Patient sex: F
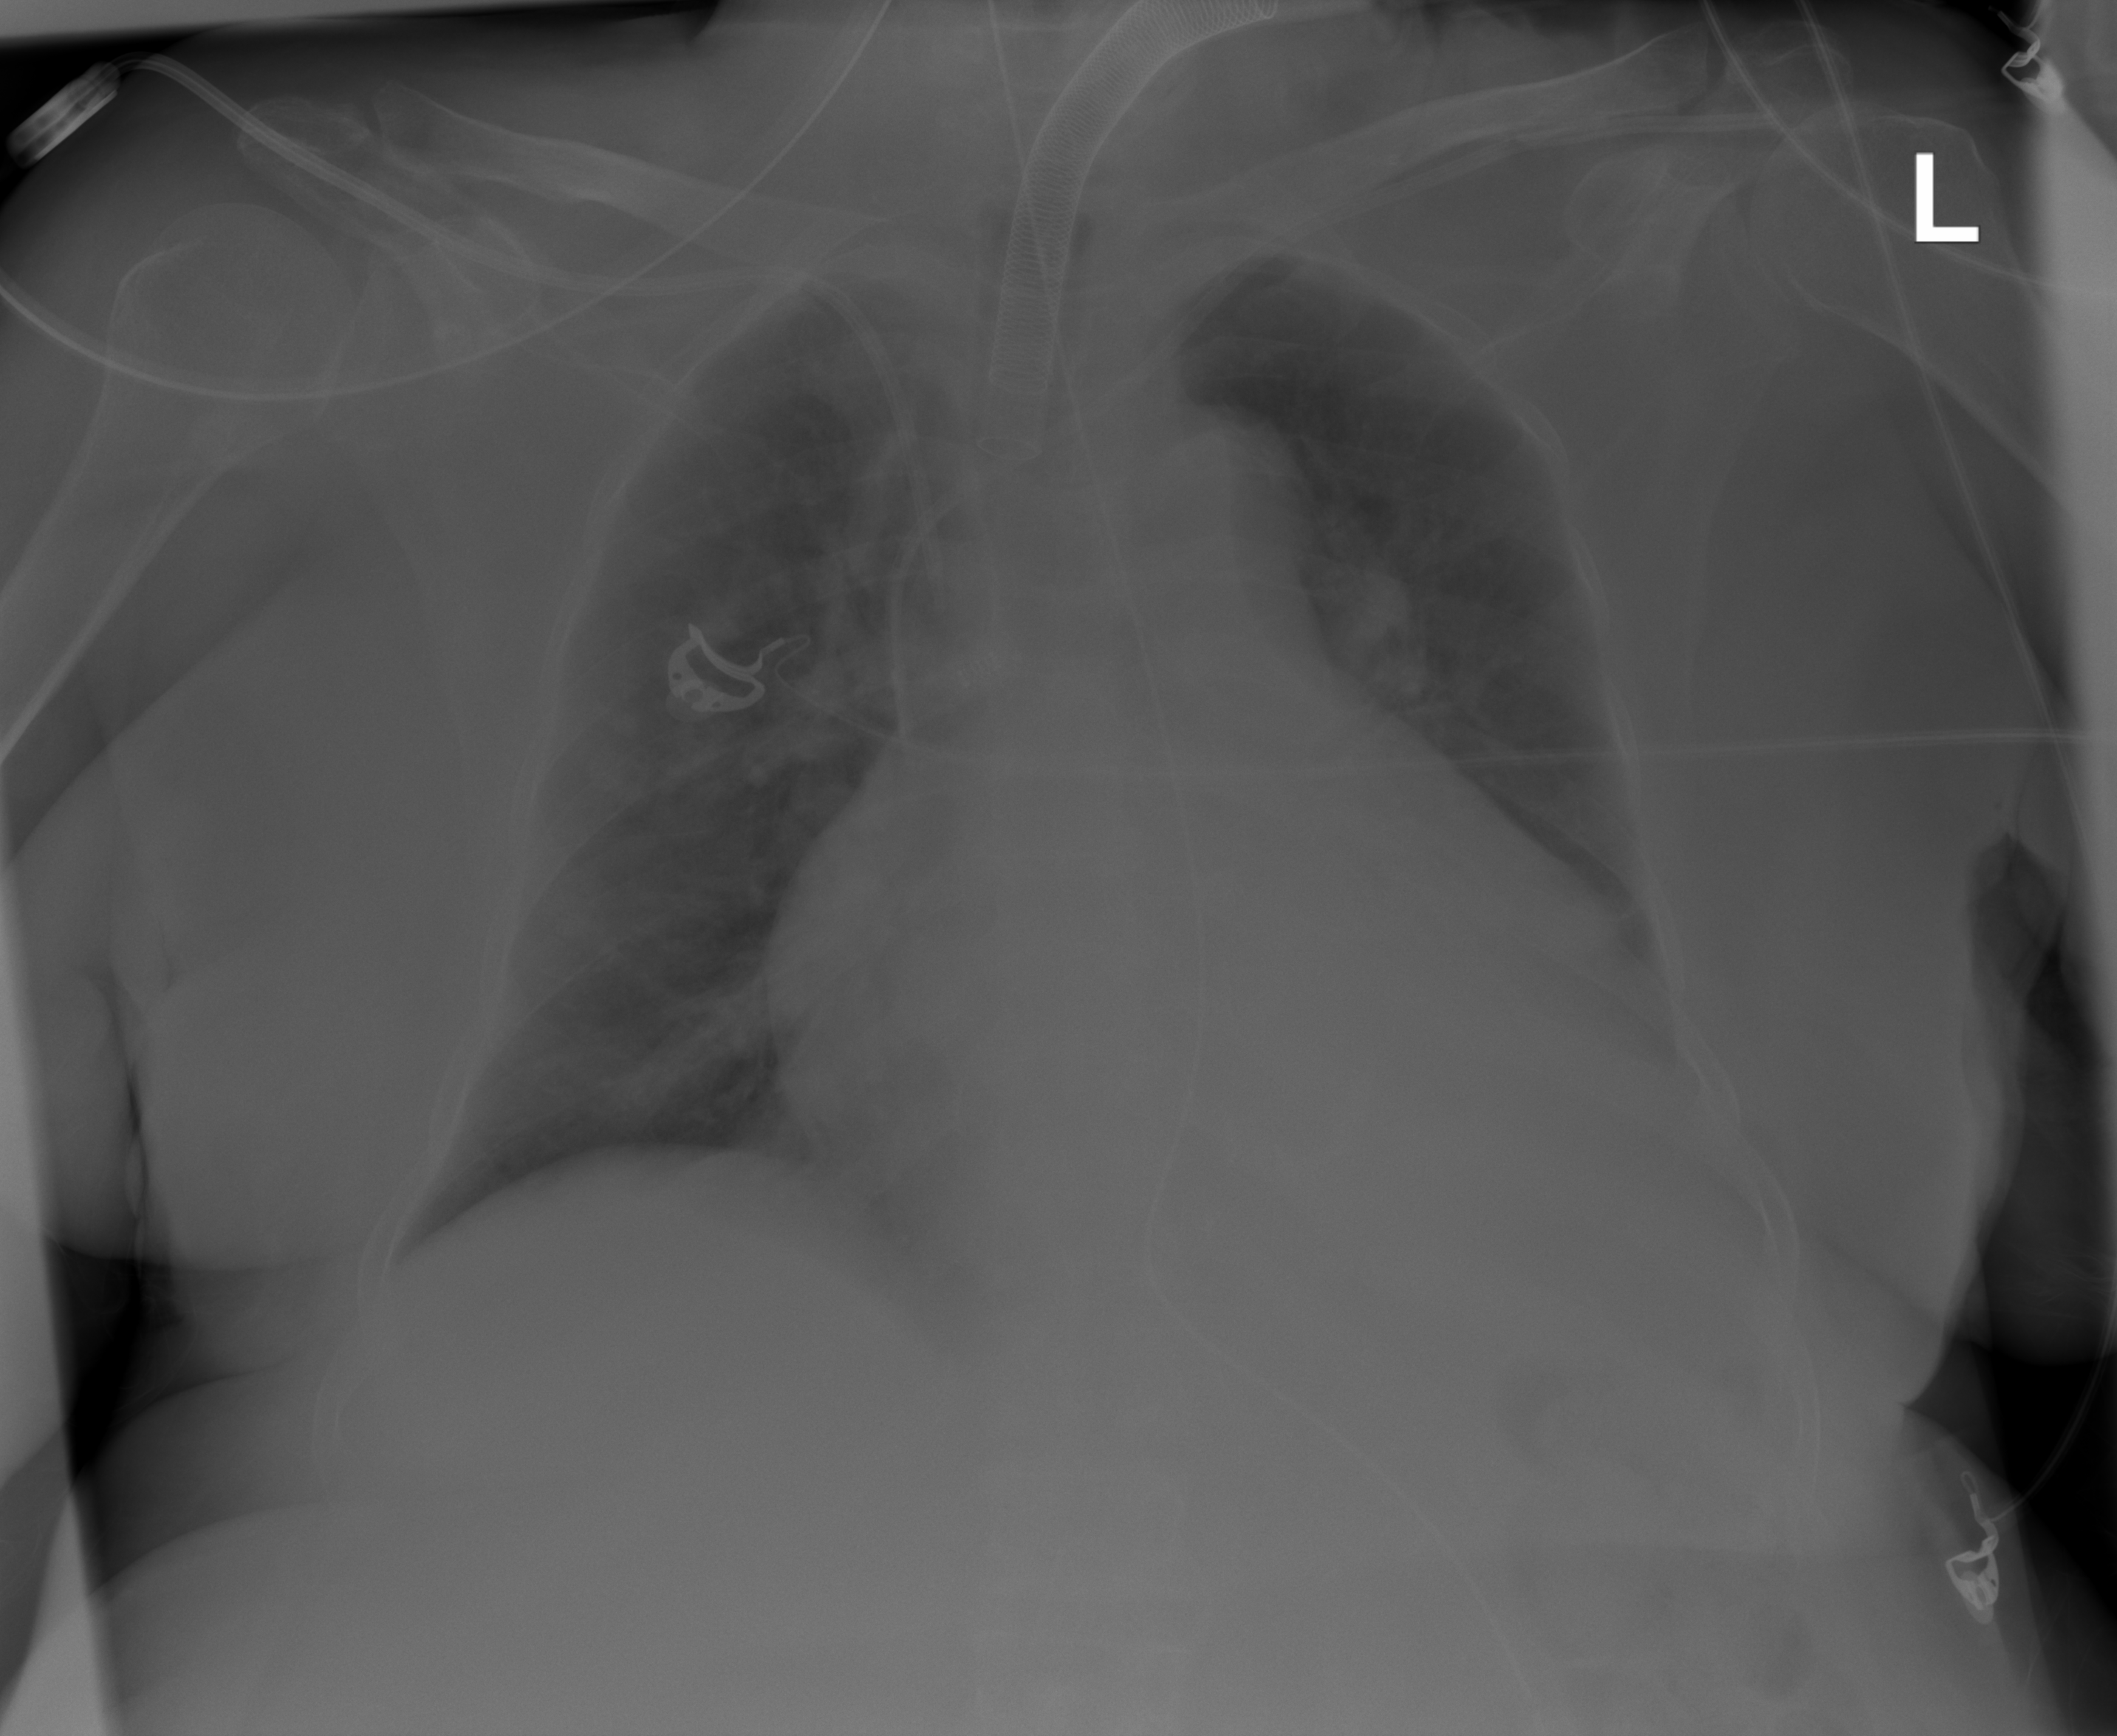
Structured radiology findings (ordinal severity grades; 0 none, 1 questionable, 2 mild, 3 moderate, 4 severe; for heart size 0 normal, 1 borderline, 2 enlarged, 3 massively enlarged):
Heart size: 2
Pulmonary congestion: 2
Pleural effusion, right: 0
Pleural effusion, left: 2
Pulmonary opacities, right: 0
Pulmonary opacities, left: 0
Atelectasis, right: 2
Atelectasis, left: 1